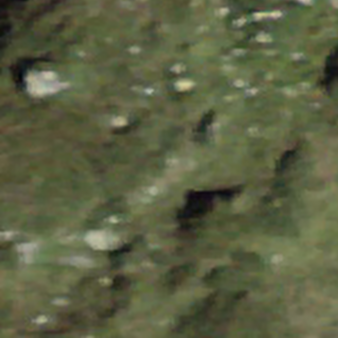
Label: other